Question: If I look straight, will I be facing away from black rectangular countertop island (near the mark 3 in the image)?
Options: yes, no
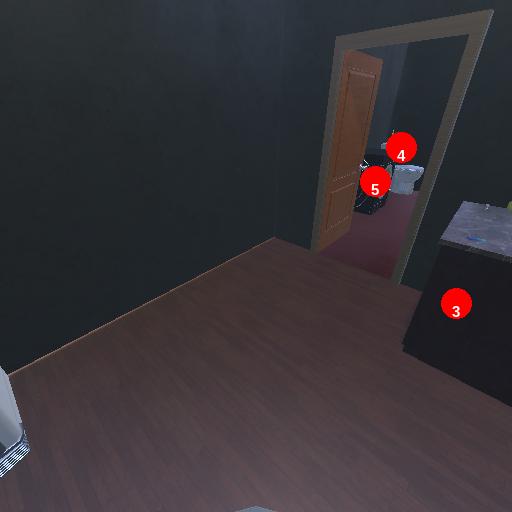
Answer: yes